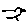
Label: bird